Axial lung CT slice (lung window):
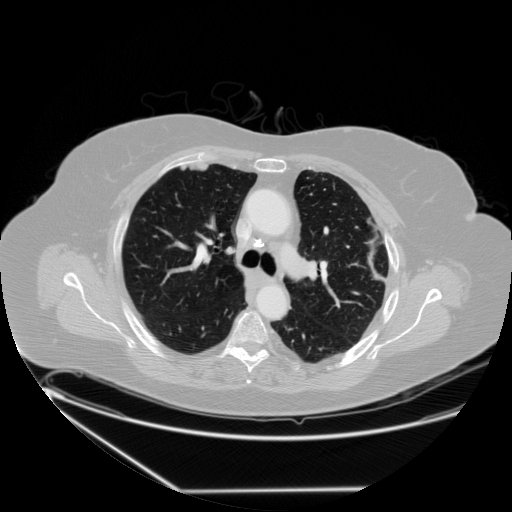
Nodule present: no